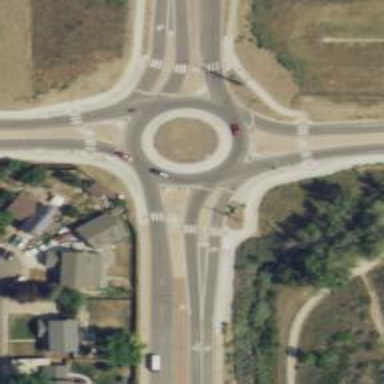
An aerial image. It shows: Secondary road with asphalt surface leading to roundabout.